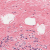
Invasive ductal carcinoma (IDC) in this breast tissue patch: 1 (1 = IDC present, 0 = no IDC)